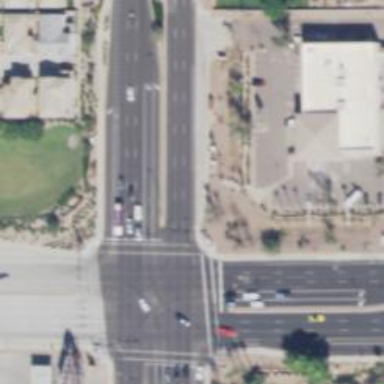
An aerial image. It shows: Solid stop line on the road marking.